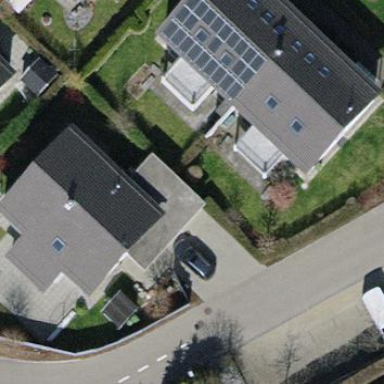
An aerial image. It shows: Semi-detached house with gabled roof.